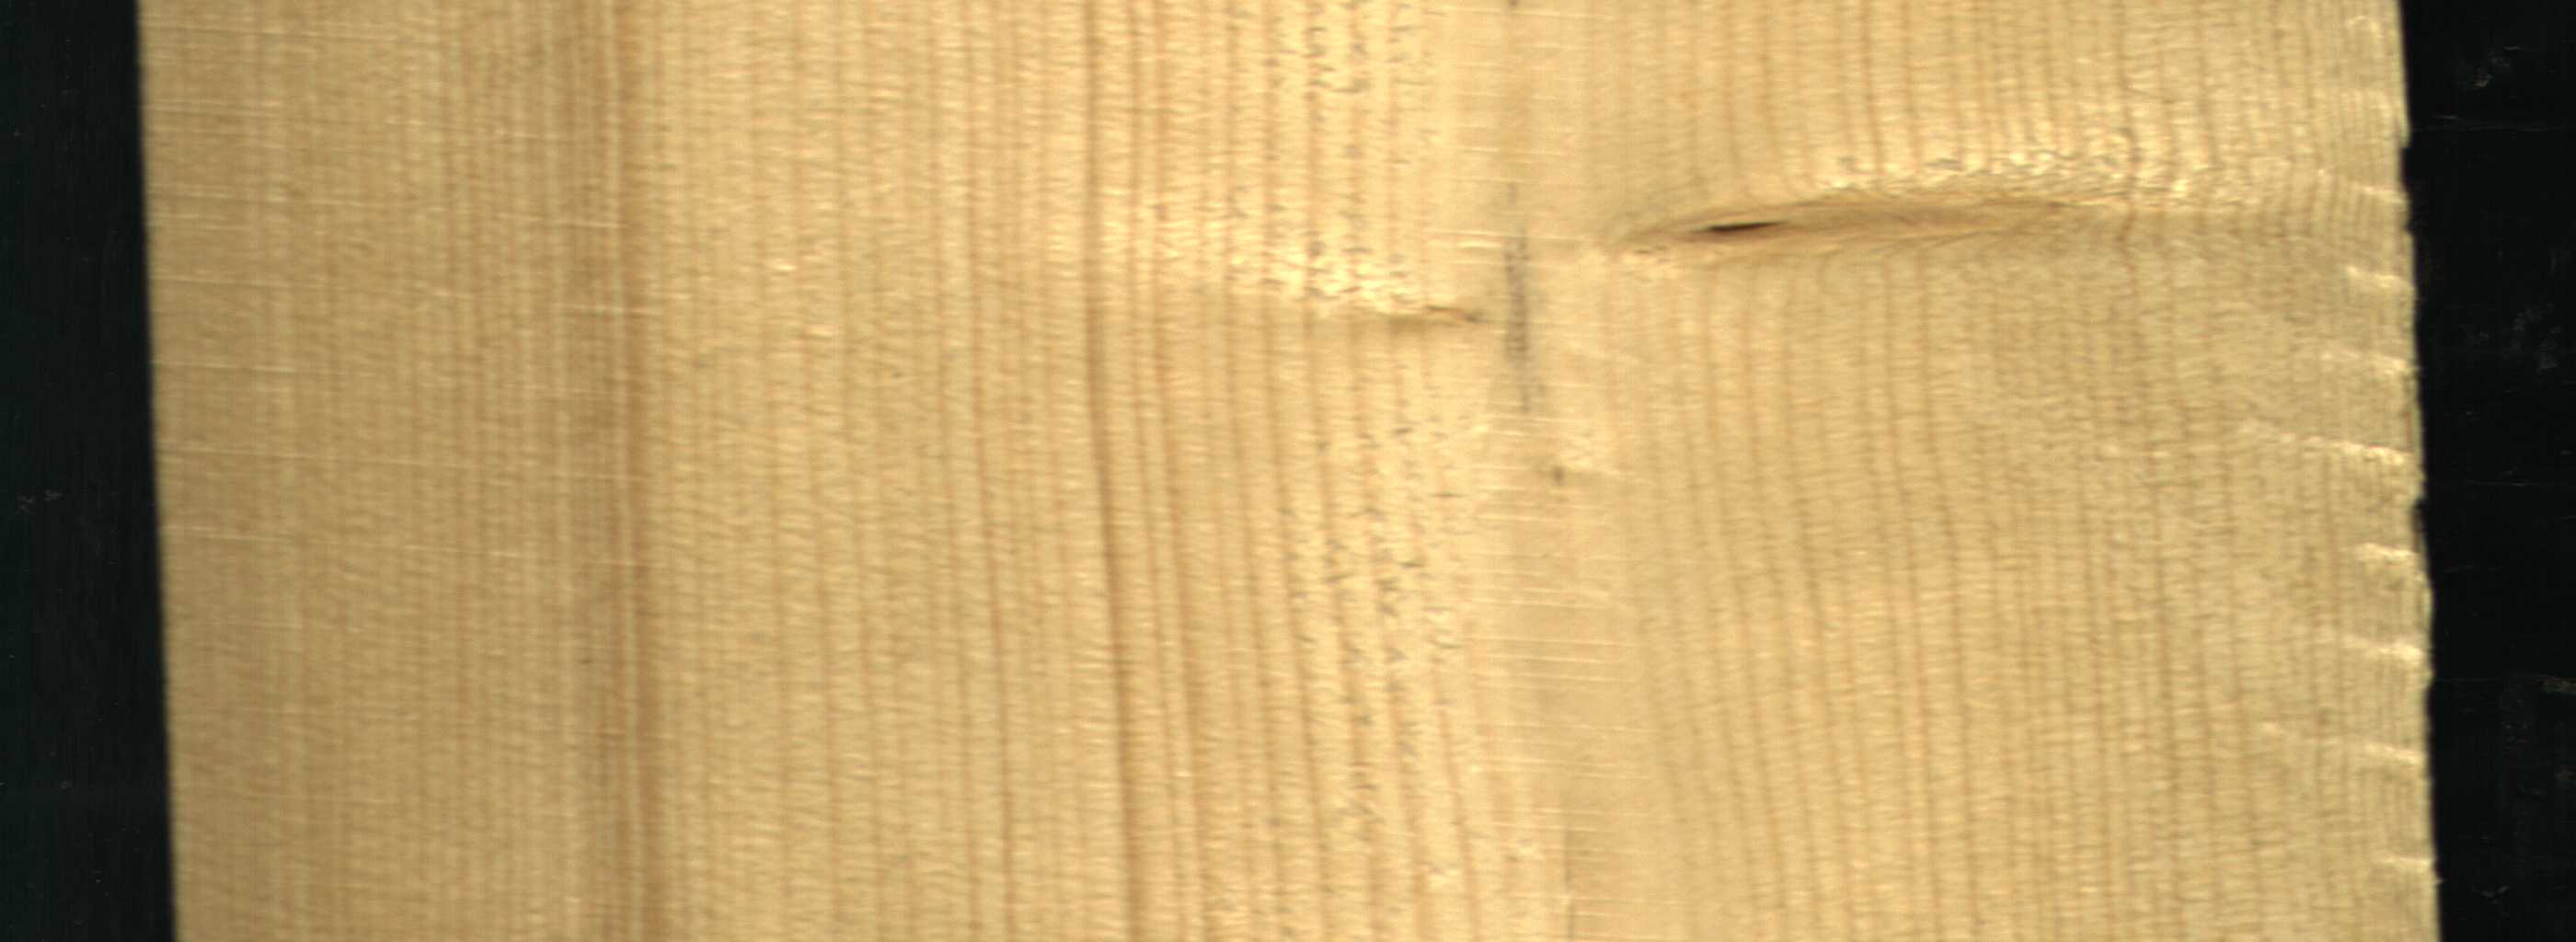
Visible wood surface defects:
Live_Knot